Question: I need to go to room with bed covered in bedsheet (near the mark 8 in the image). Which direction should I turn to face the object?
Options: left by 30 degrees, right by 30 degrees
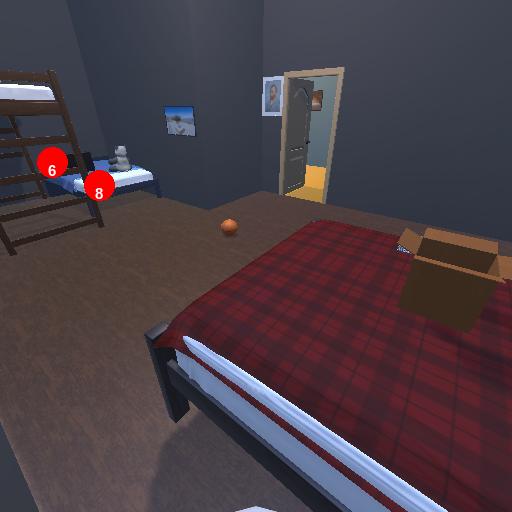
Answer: left by 30 degrees